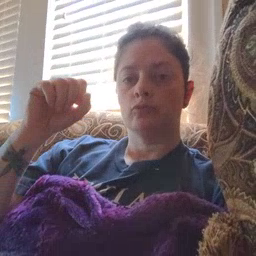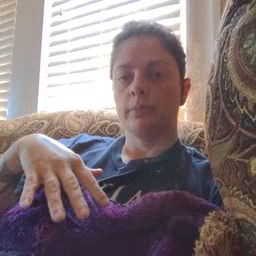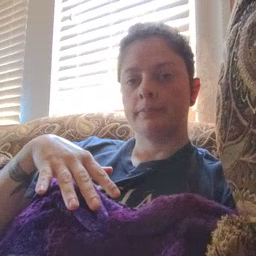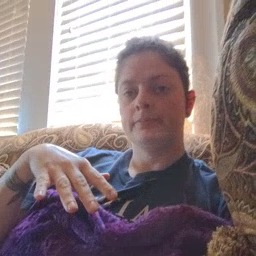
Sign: drop